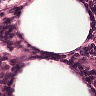
Metastatic tissue present: no